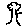
Label: tree